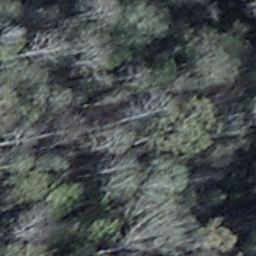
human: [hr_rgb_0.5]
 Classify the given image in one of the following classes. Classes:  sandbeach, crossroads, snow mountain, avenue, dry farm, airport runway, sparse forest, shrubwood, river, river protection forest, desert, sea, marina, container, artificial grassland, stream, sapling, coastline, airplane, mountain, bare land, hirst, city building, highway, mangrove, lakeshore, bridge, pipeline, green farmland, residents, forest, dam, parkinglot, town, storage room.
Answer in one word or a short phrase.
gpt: shrubwood